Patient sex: M
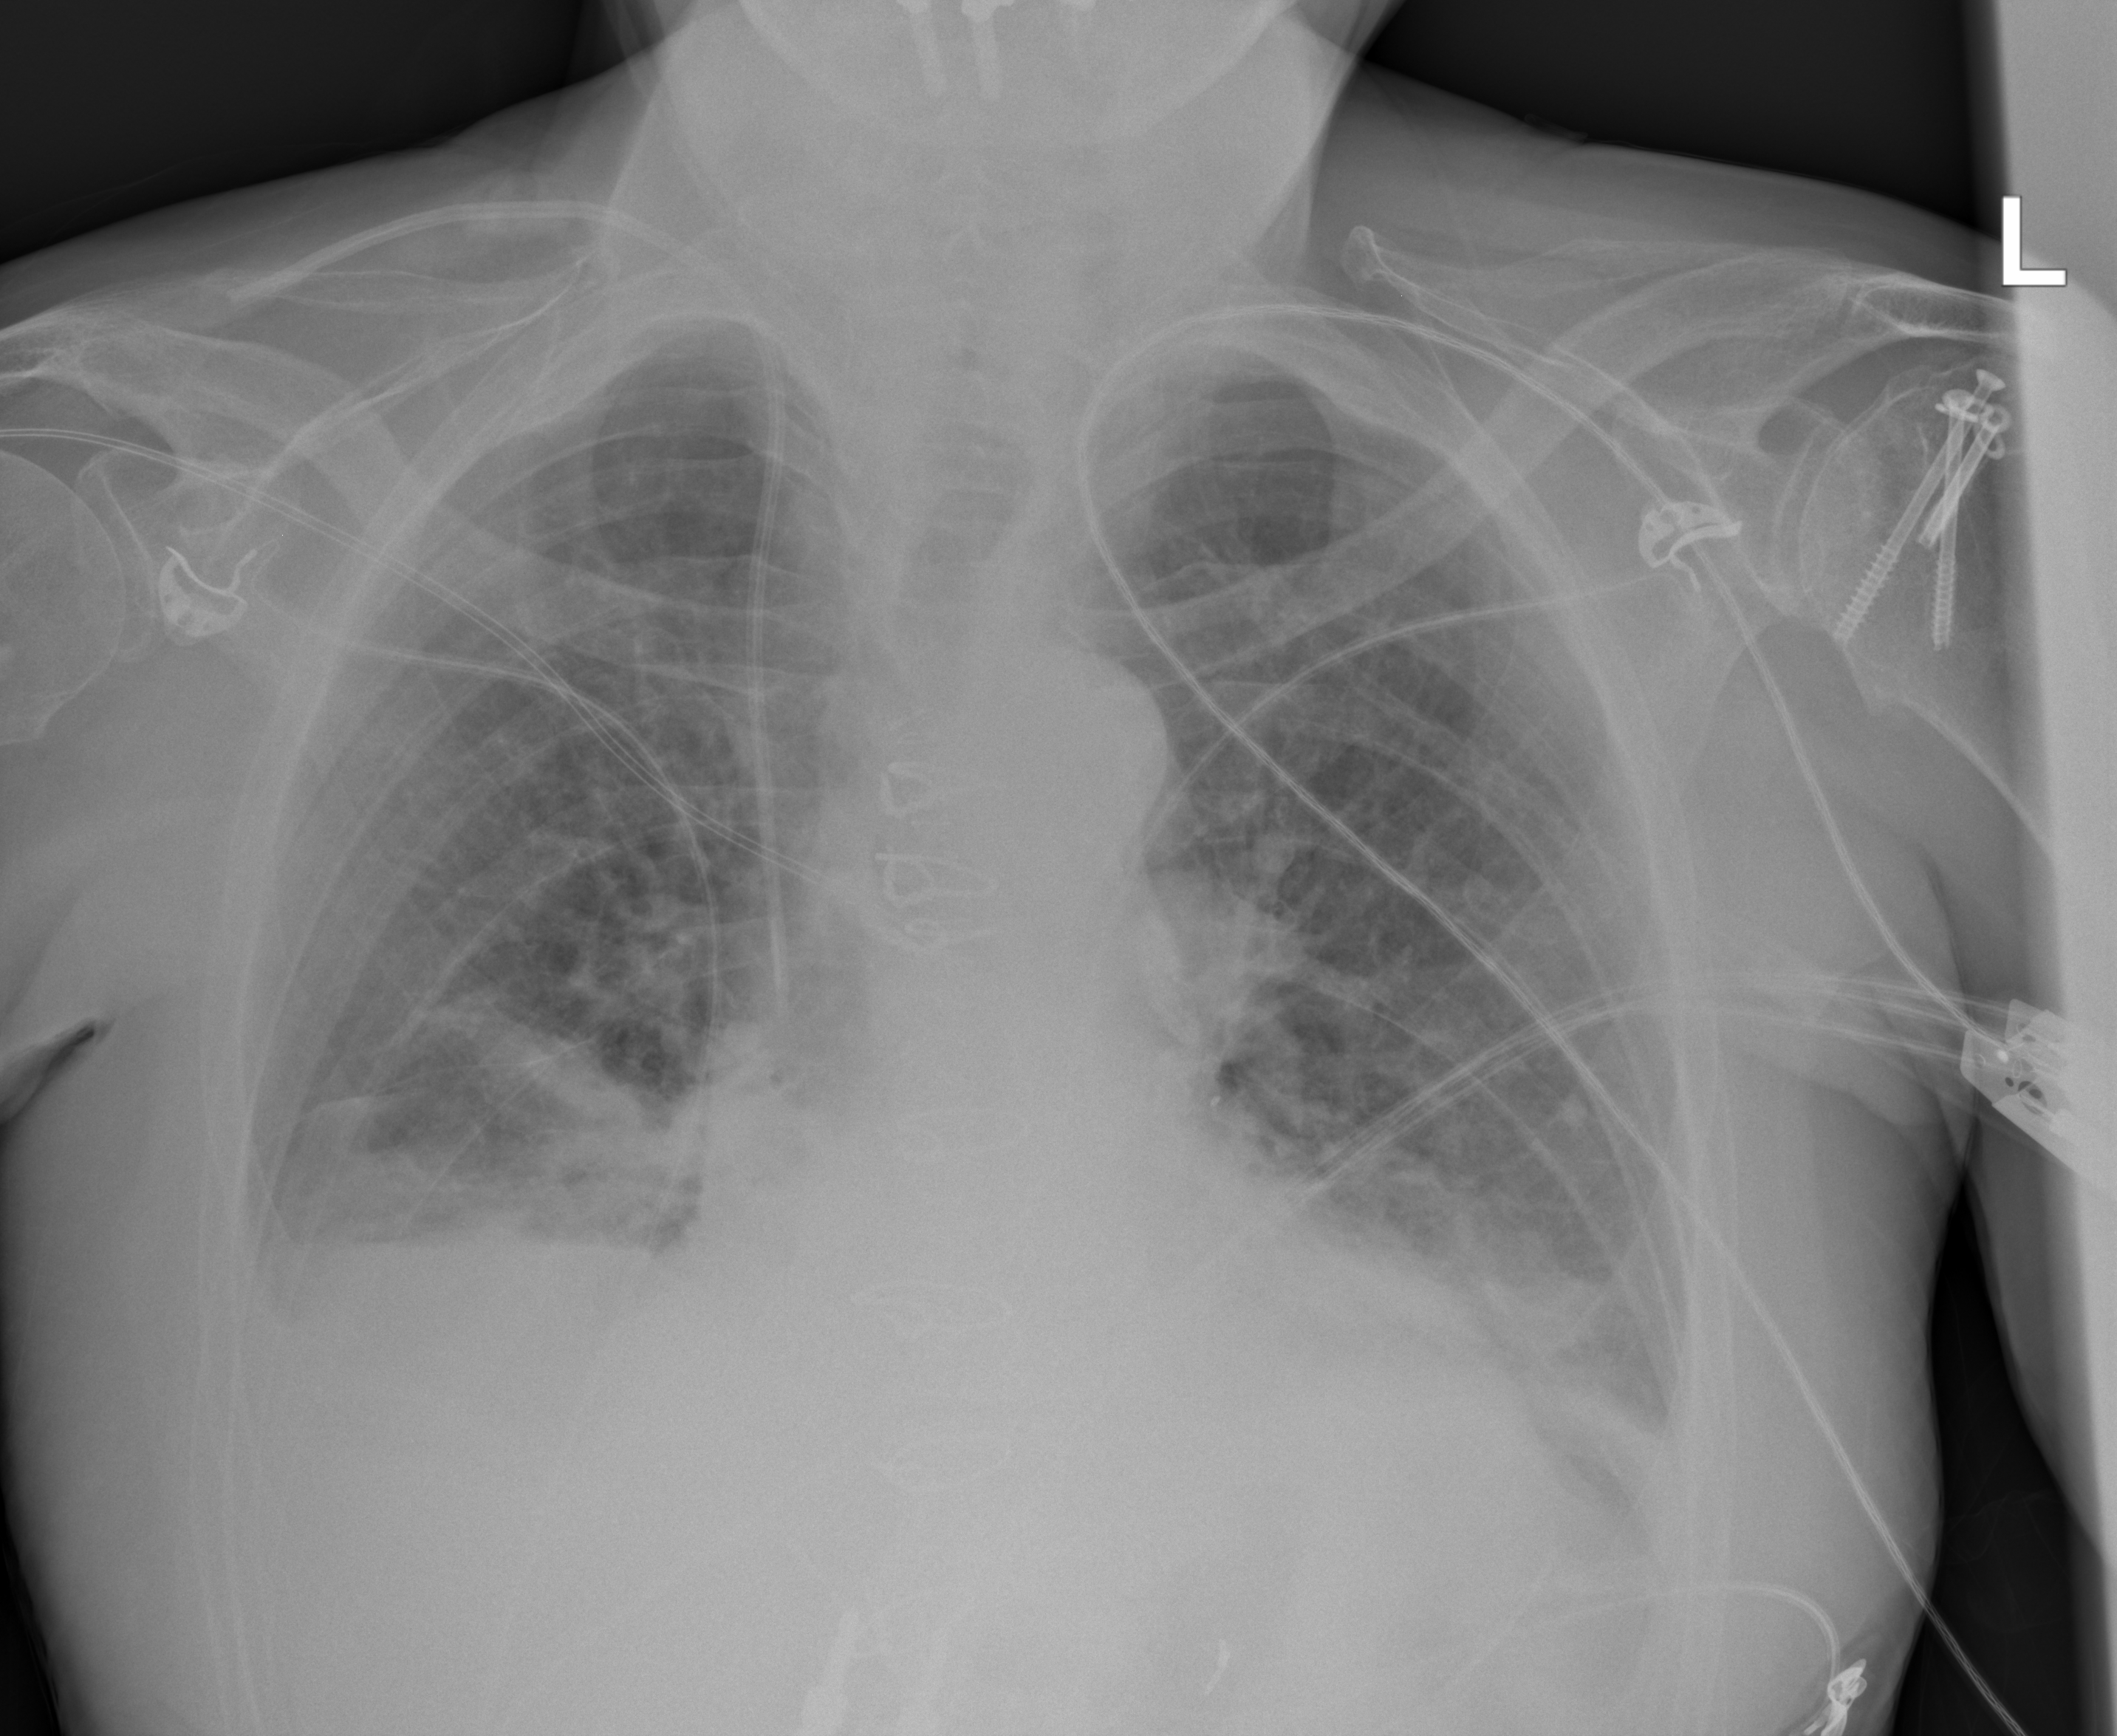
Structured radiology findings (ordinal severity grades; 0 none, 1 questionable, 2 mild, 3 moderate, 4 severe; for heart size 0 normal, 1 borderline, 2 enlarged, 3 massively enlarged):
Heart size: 2
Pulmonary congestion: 3
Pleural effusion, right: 3
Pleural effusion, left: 2
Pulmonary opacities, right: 3
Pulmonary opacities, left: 3
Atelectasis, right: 3
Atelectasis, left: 2